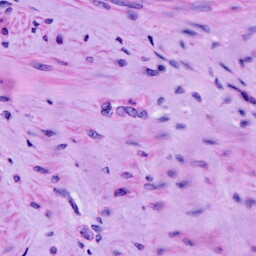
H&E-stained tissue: Cervix